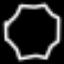
Label: octagon